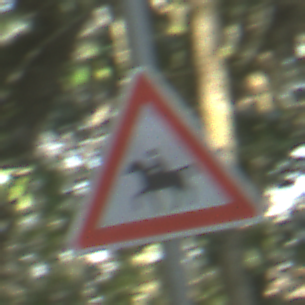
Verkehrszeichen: ReiterRechts
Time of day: Midday
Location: Outdoor (Nature)
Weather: Clear
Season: NotSpecified
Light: Natural